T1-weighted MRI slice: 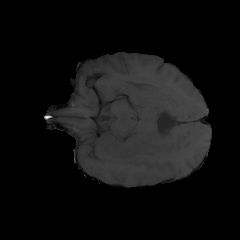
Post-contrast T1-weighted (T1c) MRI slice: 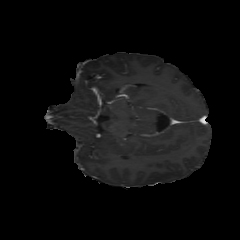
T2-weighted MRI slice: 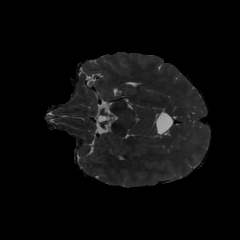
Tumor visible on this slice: no